Question: I would like to use Guzzle to create request.
My settings looks like this:
'''
$request = $client->createRequest('GET', 'https://api.parse.com/1/classes/class');
$request->setHeader('Content-Type', 'application/json');
$request->setHeader('X-Parse-Application-Id', 'id');
$request->setHeader('X-Parse-REST-API-Key', 'key');
$response = $client->send($request);
'''
And always, I get
'''
Client error response
[status code] 401
[reason phrase] Unauthorized
[url] https://api.parse.com/1/classes/class
'''
I'm sure I have correct ID and KEY. Also, there is no API call in debug toolbar.

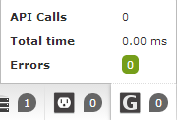
Answer: when i access the url it prompts me with basic auth
so i think you have to do sth like
'''
$request->setAuth($user, $pass);
'''
before sending